Interaction volume radius: 5 \u00c5
Interaction volume height: 15 \u00c5
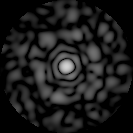
Disorder parameter: 0.8303